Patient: sex M, age 64
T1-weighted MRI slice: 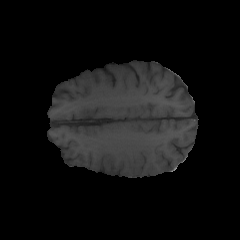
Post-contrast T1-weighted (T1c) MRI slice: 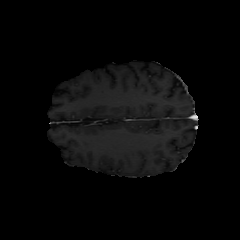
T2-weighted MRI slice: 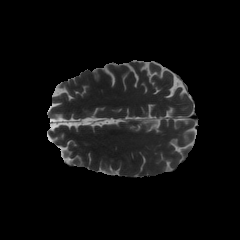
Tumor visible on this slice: no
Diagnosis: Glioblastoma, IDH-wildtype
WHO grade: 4